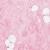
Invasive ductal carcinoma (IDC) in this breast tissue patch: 0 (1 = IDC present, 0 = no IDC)